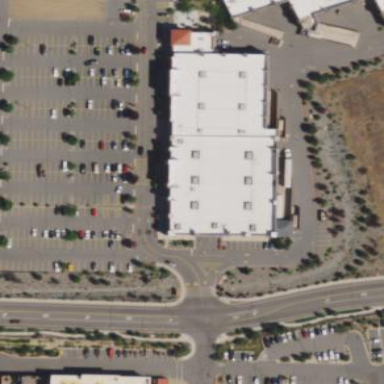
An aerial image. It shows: Building.